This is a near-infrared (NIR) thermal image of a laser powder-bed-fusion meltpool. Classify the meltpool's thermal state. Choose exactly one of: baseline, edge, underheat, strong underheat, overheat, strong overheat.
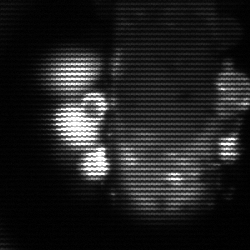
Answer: strong underheat